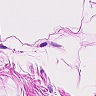
Metastatic tissue present: no